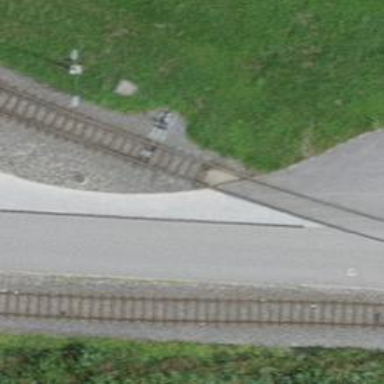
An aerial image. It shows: Railway switch.